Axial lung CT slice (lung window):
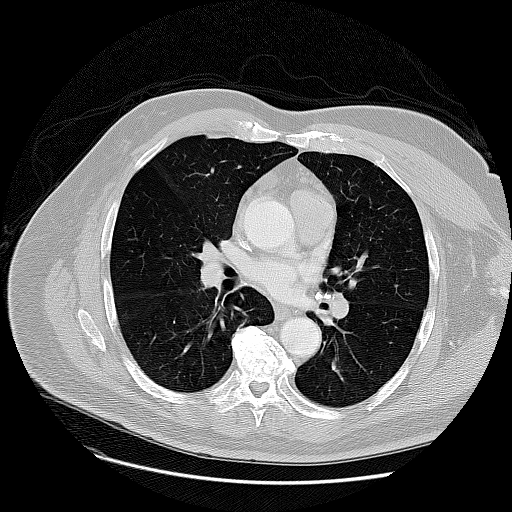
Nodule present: no